Field crop: tomato
Growth stage: 1
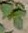
Species: solanum